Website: apple
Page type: billing-address
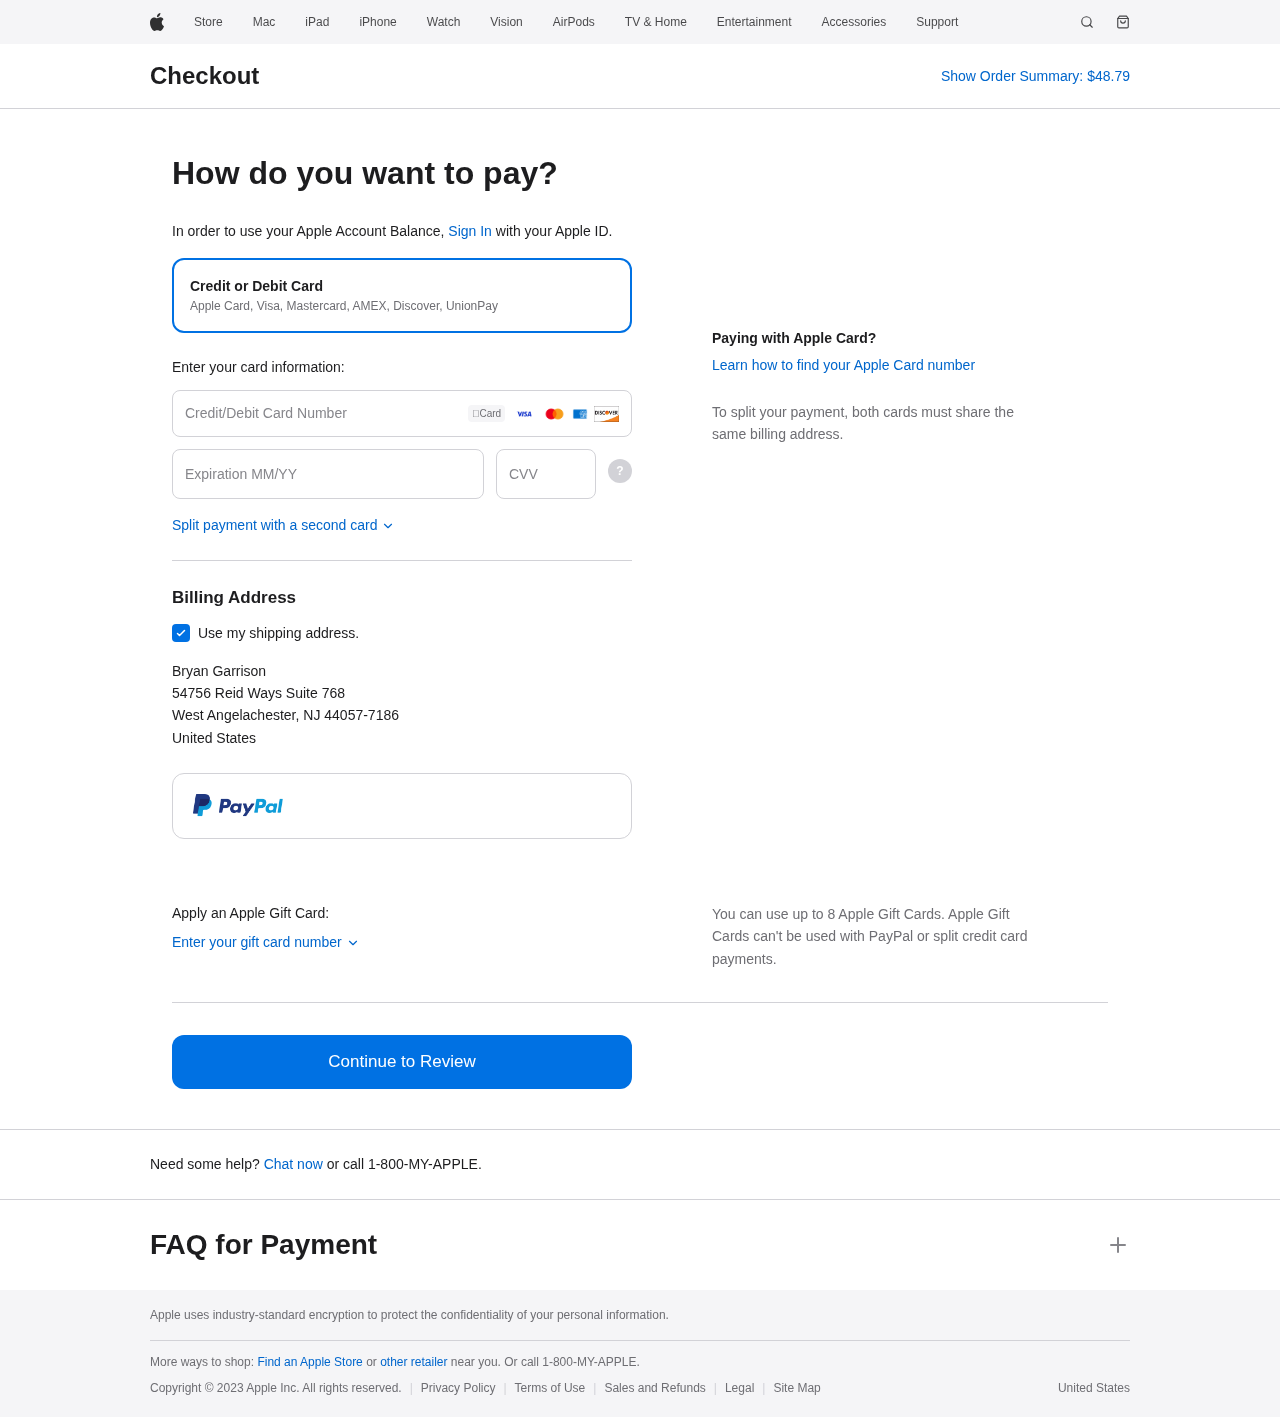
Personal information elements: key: PII_CARD_CVV
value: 020
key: PII_CARD_EXPIRY
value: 01/28
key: PII_CARD_NUMBER
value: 2720 4838 6010 2741
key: PII_CITY
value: West Angelachester
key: PII_COUNTRY
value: United States
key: PII_FULLNAME
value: Bryan Garrison
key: PII_POSTCODE_FULL
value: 44057-7186
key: PII_STATE_ABBR
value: NJ
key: PII_STREET
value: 54756 Reid Ways Suite 768
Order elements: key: ORDER_TOTAL
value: $48.79